Question: I'm using Twitter Bootstrap and its responsive design for the typical Twitter Bootstrap navbar menu at the top.
In there i have a few links and a dropdown menu. When i resize my browser to '768px' or less, it hen transforms into a new sort of nav menu.
This all works fine out of the box, but what i'd like to have is that the dropdown menu is also expanded.
What happends now is that the dropdown menu is still collapsed. When i open it, it then creates a scrollbar inside that menu container which i really don't like.
Here's a screenshot of what i mean:

Example: <URL>
How can i remove the open/close 'Dropdown' link, and have all of its items listed inside that menu so that it doesn't create an ugly scrollbar on the side of the menu?
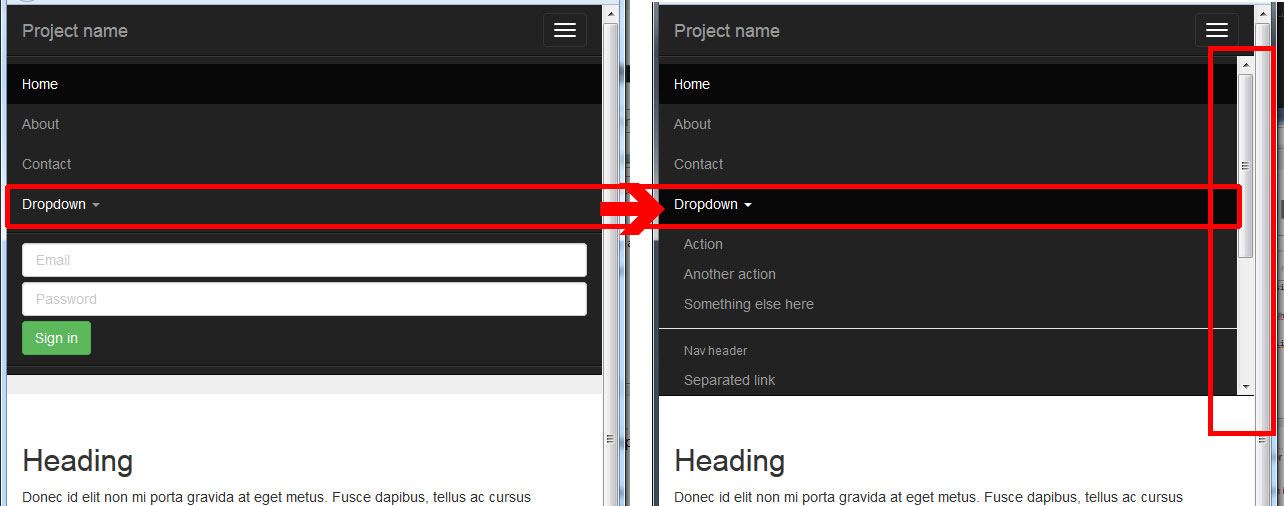
Answer: You could split your problem in three parts:
# 1. the scrollbar
By default the dropdown menu get a fixed (max) height of 340px (and a overflow-y:auto, see also: <URL>.
You can undo this max-height by remove it (line 52 'max-height: 340px;') from navbar.less and recompile Bootstrap. Or add some css after Bootstrap's css in your document:
'''
@media(max-width:767px)
{
.navbar-collapse {
max-height: none;
}
}
'''
Note when the height of the menu becomes the height of your screen, you can't scroll your content due to the fixed position of your navbar.
# 2. open the dropmenu on collapse
On the first sight you should add an open class to the dropmenu on collapse, but the clearmenus function of dropdown.js will remove this class. Adding a display:block will show the dropdown menu, but its state /display will be like non collapsed.
A solution will be to add a class with the same styles as the 'open' class which won't be remove by the clearmenus.
'''
$(document).on('click.bs.collapse.data-api', '[data-toggle=collapse]', function (e) {
$('.navbar-collapse .dropdown-toggle').parent().addClass('opened');
});
'''
To give the opened class the same styles as the open class you will need to change your .less files and recompile Bootstrap after it.
## in navbar.less (line: 215)
'''
// Dropdowns get custom display when collapsed
.open .dropdown-menu, .opened .dropdown-menu {
'''
## in dropdown.less (line: 119)
// Open state for the dropdown
.opened, .open {
## resize
With the above the dropdown menu stays visible after undo the collapse (by resizing the screen) to prevent this add some css after Bootstrap's CSS (you could also add this to your Less files):
'''
@media(min-width:768px)
{
.nav > li.opened .dropdown-menu {display: none;}
.nav > li.open .dropdown-menu {display: block;}
}
'''
## styling of the links in the dropdown
Your navbar use navbar-inverse to style it (see also: <URL>
Navbar-inverse will be defined in navbar.less too. To set the link colors for the opend class too, use:
'''
@media (max-width: @screen-xs-max) {
// Dropdowns get custom display
.open .dropdown-menu, .opened .dropdown-menu {
'''
# 3. remove the dropdown link
css after Bootstrap's CSS:
'''
@media(max-width:767px)
{
.nav > li > a.dropdown-toggle{display:none;}
}
'''
Demo: <URL>
See also: <URL>